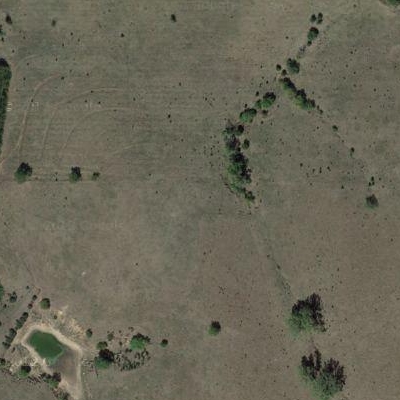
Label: Grass